Aerial crown-view tile of a tropical tree (Barro Colorado Island, Panama), acquired 20250317:
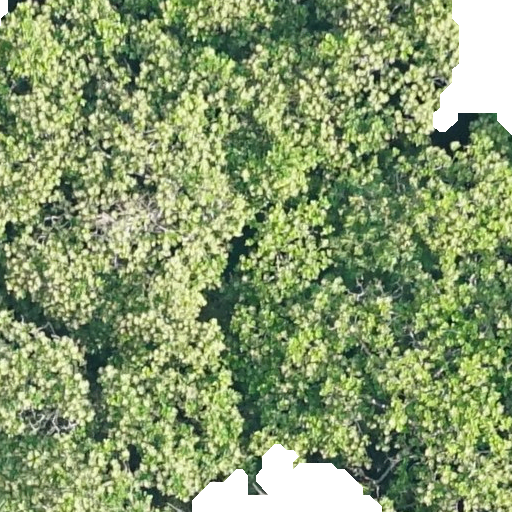
Species: Anacardium excelsum
GBIF accepted scientific name: Anacardium excelsum
Crown area: 519.562 m²